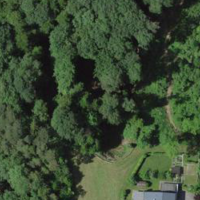
EUNIS habitat code: 43
Species observed at this site:
Sambucus racemosa